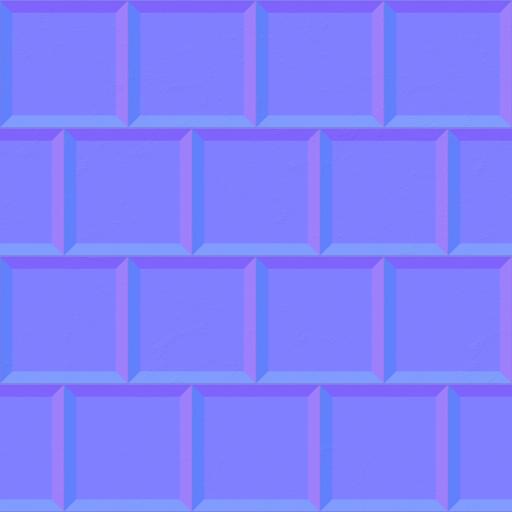
clean kitchen subway tiled tiles wall white